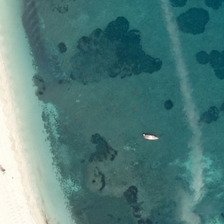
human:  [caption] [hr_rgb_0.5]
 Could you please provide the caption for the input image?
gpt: yellow beach is near a piece of green ocean .

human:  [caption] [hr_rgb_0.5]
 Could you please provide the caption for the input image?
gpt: yellow beach is near a piece of green ocean .

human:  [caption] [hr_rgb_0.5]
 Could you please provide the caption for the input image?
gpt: yellow beach is near a piece of green ocean .

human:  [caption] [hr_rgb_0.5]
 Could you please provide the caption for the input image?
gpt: yellow beach is near a piece of green ocean .

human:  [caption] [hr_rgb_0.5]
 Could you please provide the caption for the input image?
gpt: yellow beach is near a piece of green ocean .